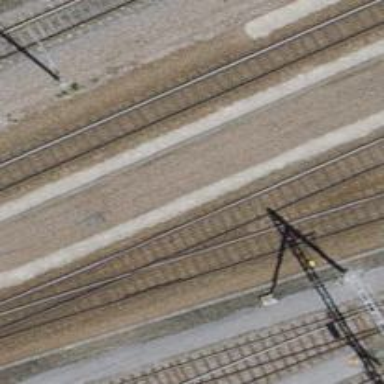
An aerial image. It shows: Single-track electrified railway spur with contact line for service.